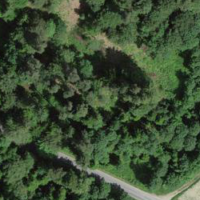
EUNIS habitat code: 41
Species observed at this site:
Falco subbuteo